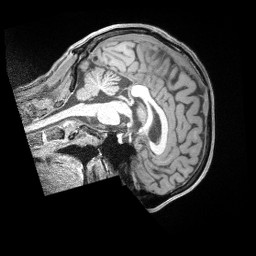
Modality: T1w
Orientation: sagittal
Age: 37
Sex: male
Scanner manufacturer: siemens
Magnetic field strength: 3 T
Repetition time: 2 s
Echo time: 0.00211 s